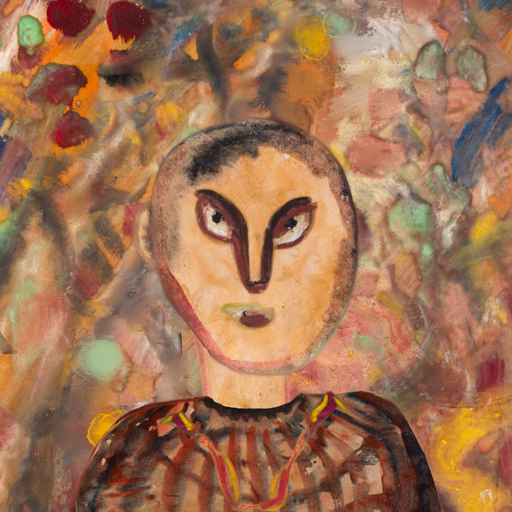
Background: Mother_And_Son_Mother, Head And Neck Front: Childish, Face Front: After_Raid, Bust: Orphan, Hair Front: Blank, Head Accessory: Blank, Second Necklace: Gypsy_Mother_1, Necklace: Blank, Baby: Blank